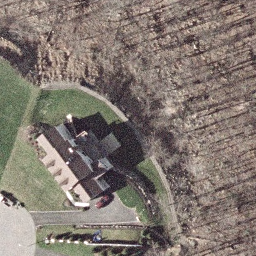
Label: residential